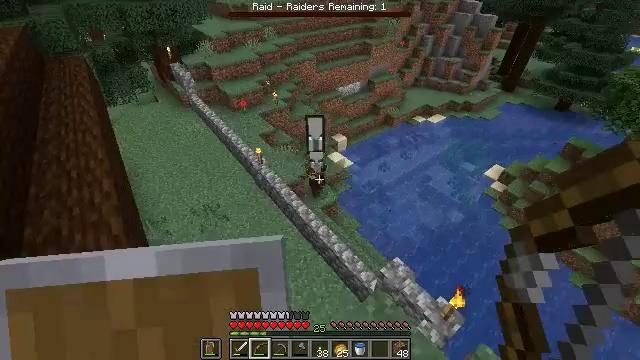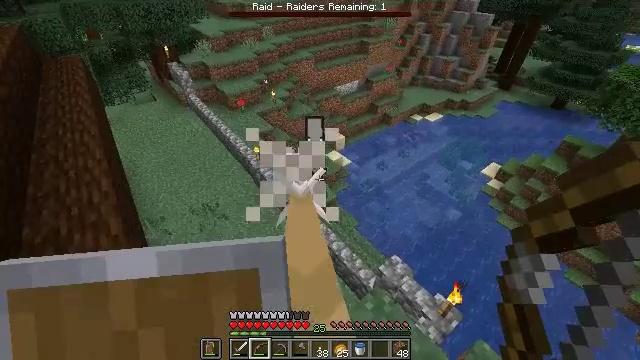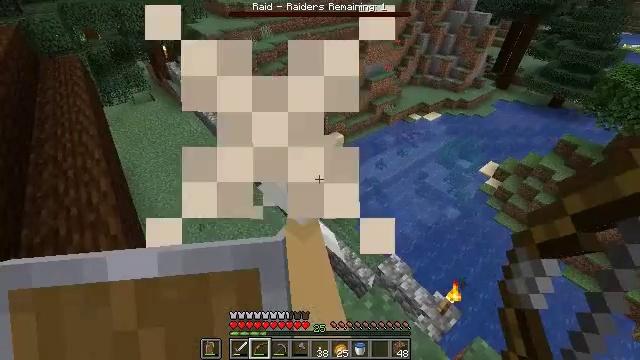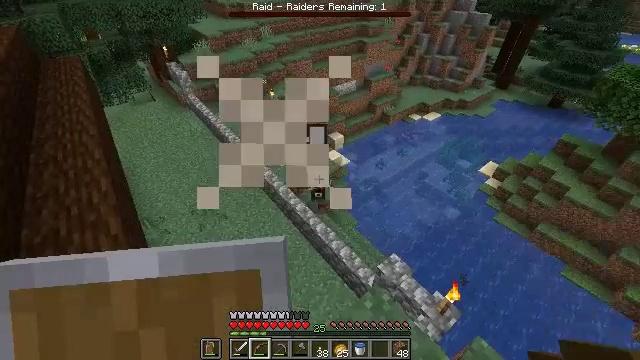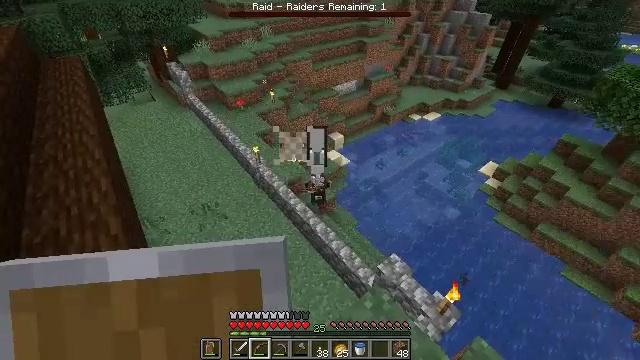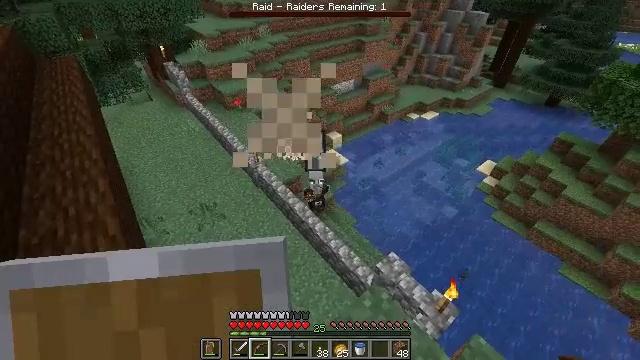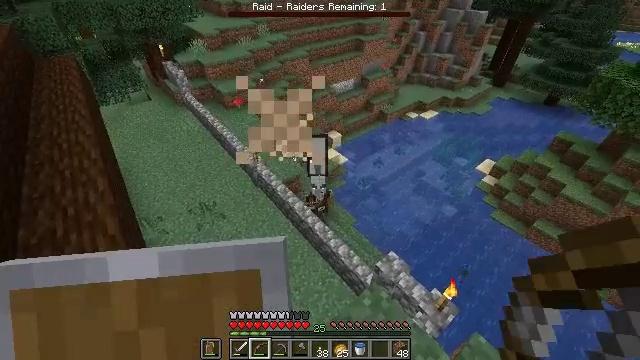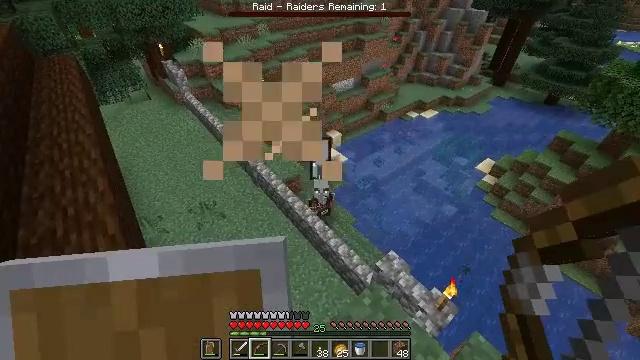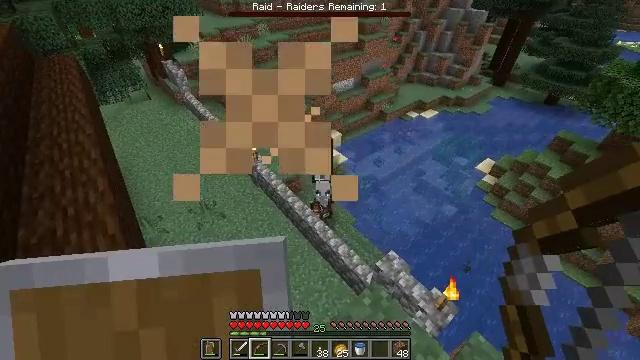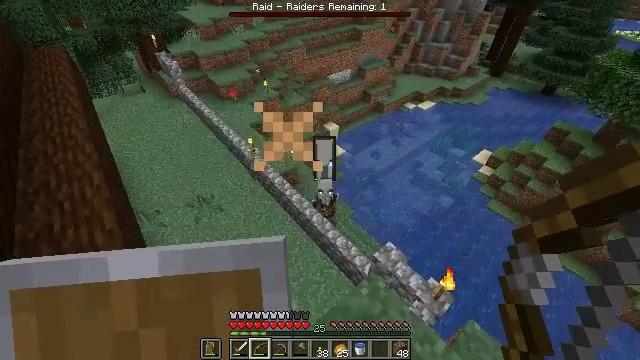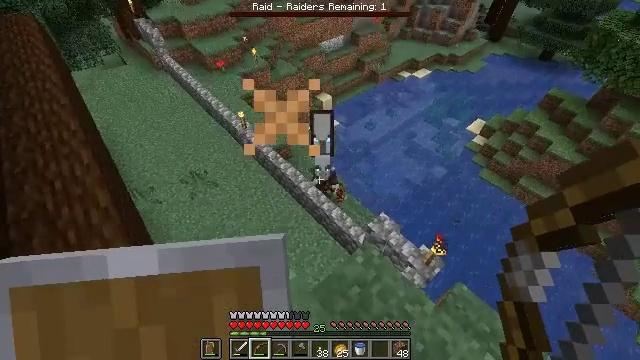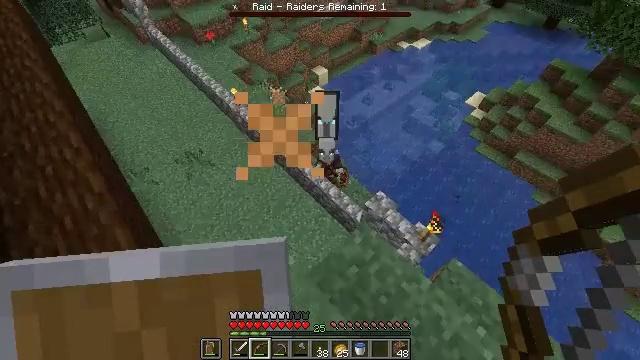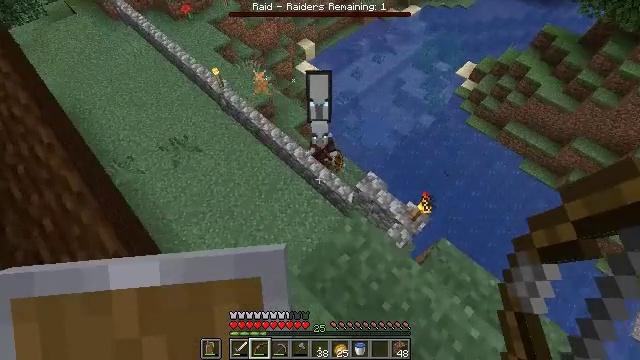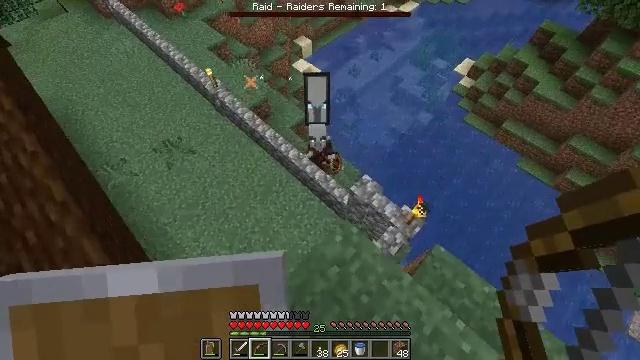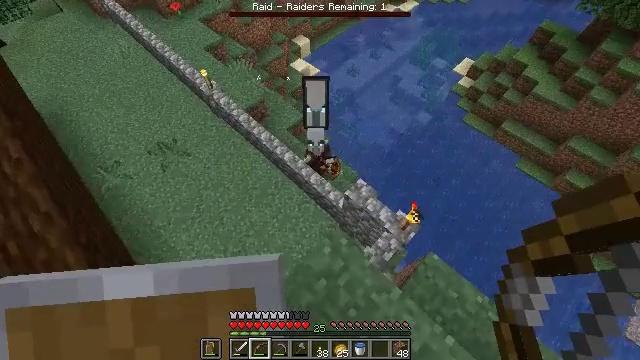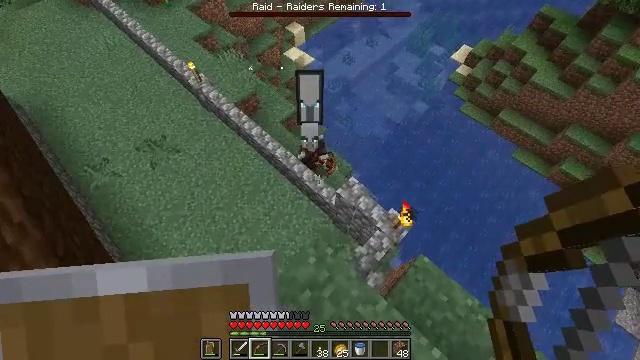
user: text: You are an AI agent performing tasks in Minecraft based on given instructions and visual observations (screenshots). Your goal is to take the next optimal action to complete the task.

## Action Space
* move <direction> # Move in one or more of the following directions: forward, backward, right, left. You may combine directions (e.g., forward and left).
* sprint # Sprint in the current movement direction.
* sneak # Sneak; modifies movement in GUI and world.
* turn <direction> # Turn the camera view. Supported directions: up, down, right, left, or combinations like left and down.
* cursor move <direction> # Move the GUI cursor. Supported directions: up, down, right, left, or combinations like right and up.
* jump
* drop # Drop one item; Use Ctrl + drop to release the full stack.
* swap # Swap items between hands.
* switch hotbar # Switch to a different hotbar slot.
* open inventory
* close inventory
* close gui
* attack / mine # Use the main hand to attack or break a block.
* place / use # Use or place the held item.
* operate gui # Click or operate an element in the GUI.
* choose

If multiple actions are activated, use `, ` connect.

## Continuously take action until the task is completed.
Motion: motion action
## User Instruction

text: Combat the pillager.
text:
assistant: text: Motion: no_op
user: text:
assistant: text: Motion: no_op
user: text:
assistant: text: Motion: no_op
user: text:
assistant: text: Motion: no_op
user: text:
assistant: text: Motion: no_op
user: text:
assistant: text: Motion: no_op
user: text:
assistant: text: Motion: no_op
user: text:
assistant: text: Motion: no_op
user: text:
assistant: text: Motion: turn down
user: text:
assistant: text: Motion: turn right and down
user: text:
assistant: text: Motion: move forward, turn right and down
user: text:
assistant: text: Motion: move forward and move right, turn right and down
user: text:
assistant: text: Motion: move forward and move right
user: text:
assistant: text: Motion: move forward and move right
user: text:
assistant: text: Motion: move forward, turn down
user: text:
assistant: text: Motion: move forward, switch to hotbar 1
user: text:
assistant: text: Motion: move forward, switch to hotbar 1
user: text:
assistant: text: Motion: move forward
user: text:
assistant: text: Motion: move forward
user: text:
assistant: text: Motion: move forward and move left, turn up
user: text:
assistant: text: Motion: move forward and move left, turn up
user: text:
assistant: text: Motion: move forward and move left, turn right and up
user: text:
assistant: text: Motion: move forward, turn left and up
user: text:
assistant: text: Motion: move forward, turn left
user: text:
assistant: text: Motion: move forward, turn up
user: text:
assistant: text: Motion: move forward, turn right and up
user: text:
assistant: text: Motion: move forward, attack / mine
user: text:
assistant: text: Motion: turn right and up, attack / mine
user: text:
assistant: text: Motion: turn right and up, attack / mine
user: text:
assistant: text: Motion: attack / mine